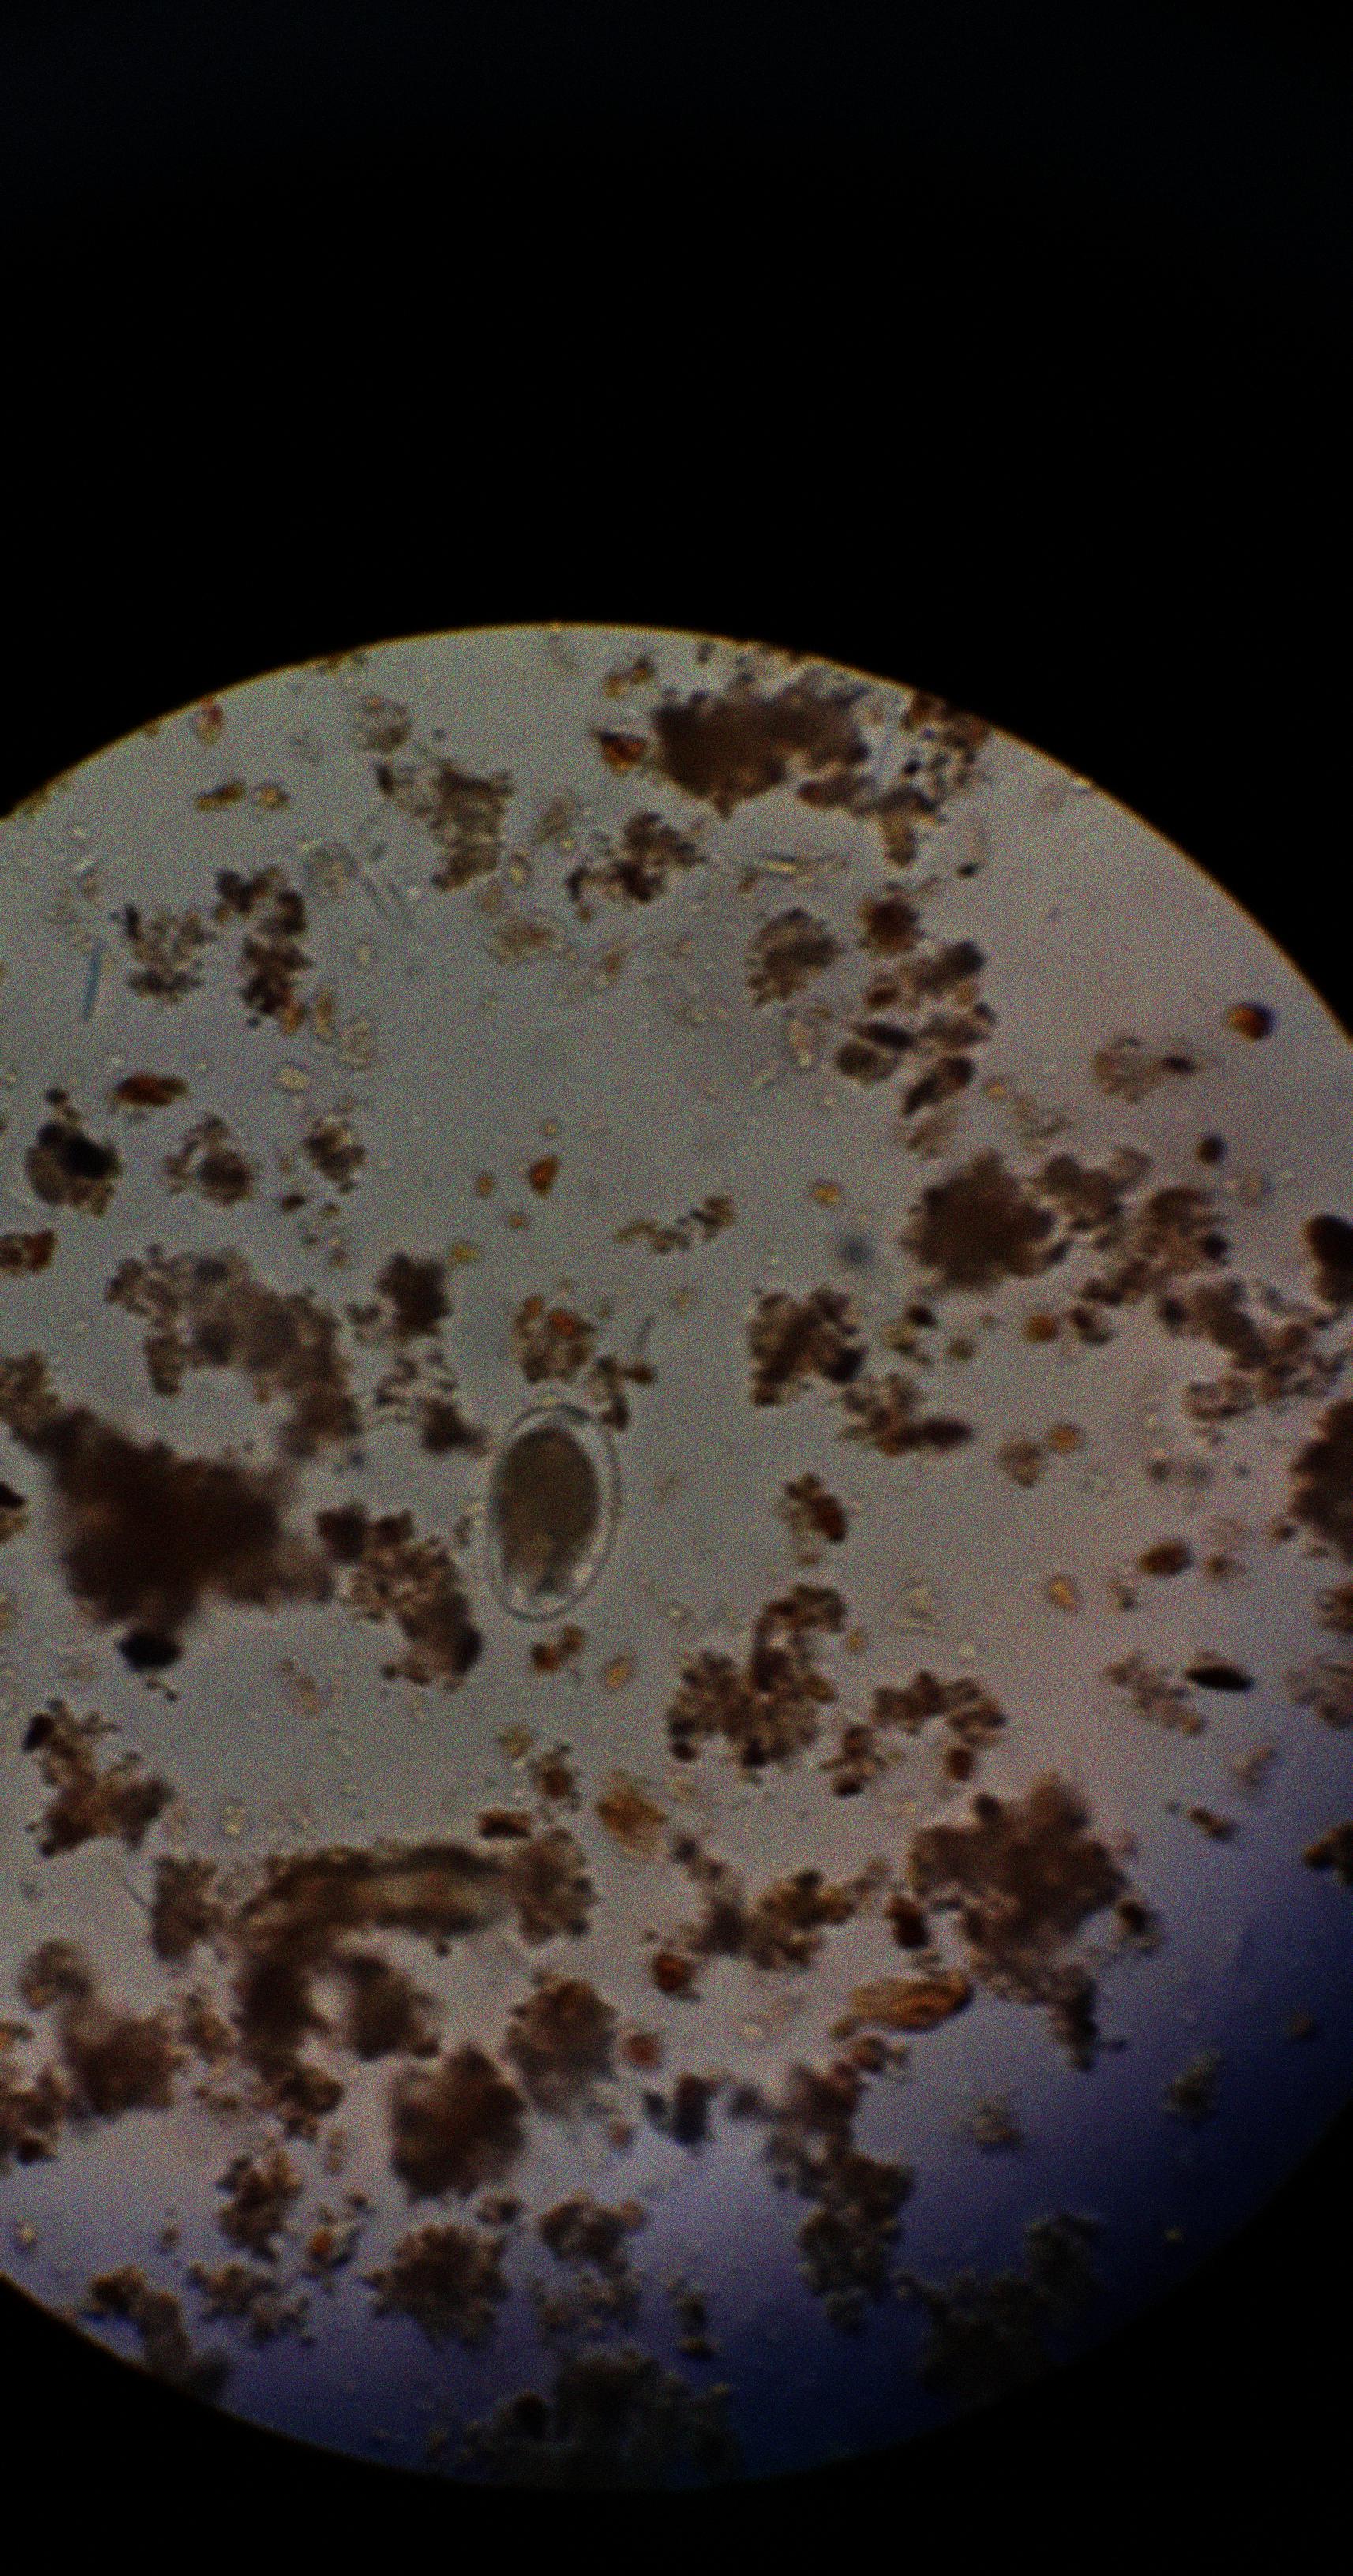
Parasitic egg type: Hookworm egg